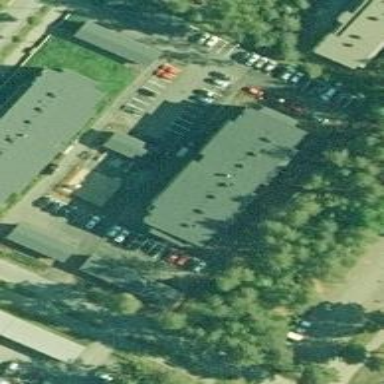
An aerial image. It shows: Image showing building with apartments.